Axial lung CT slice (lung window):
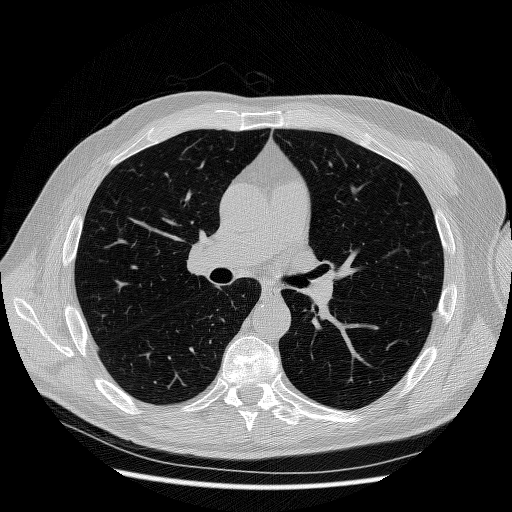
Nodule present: no